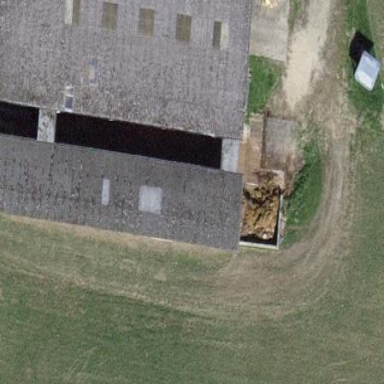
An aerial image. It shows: Farm auxiliary building.